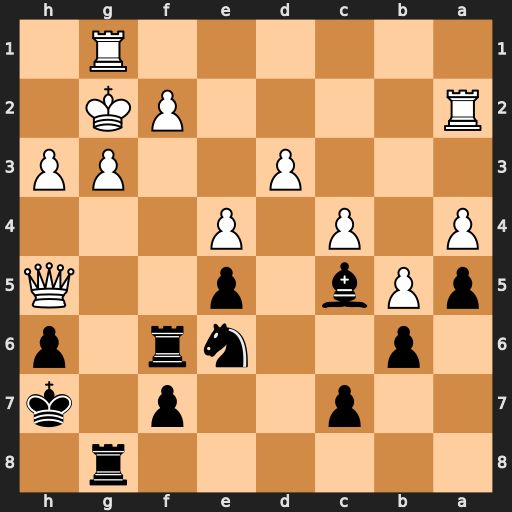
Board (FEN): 6r1/2p2p1k/1p2nr1p/pPb1p2Q/P1P1P3/3P2PP/R4PK1/6R1
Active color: b
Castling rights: -
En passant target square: -
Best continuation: Nf4+ Kh2 Nxh5